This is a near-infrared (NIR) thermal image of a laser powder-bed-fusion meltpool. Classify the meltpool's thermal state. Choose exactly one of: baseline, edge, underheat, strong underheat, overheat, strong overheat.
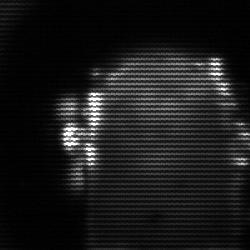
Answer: baseline